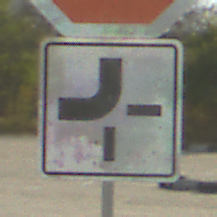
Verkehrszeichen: VerlaufVorfahrtsstrasse2
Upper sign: Stop
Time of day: MorningAfternoon
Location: Outdoor (RoadRail)
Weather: PartlyCloudy
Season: NotSpecified
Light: Natural